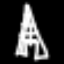
Label: The Eiffel Tower